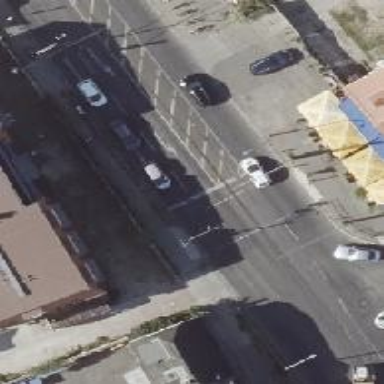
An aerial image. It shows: Road with traffic signals for signaling.